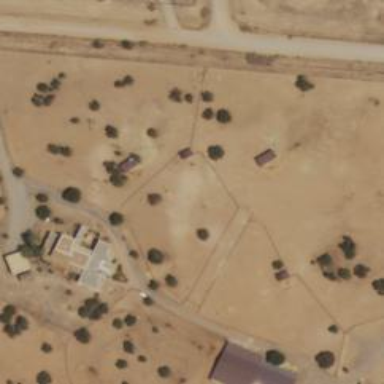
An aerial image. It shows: Corral fence.